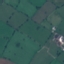
Land use / land cover: Pasture